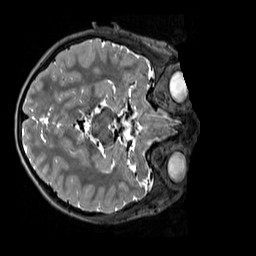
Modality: T2w
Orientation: axial
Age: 9
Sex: male
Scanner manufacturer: siemens
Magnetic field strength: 3 T
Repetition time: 3.2 s
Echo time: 0.408 s